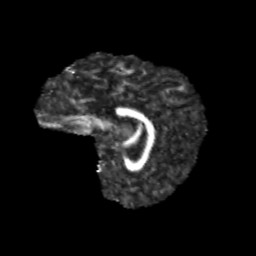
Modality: FA
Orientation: sagittal
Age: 11
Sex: female
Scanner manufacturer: siemens
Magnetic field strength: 3 T
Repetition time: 3.8 s
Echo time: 0.07 s